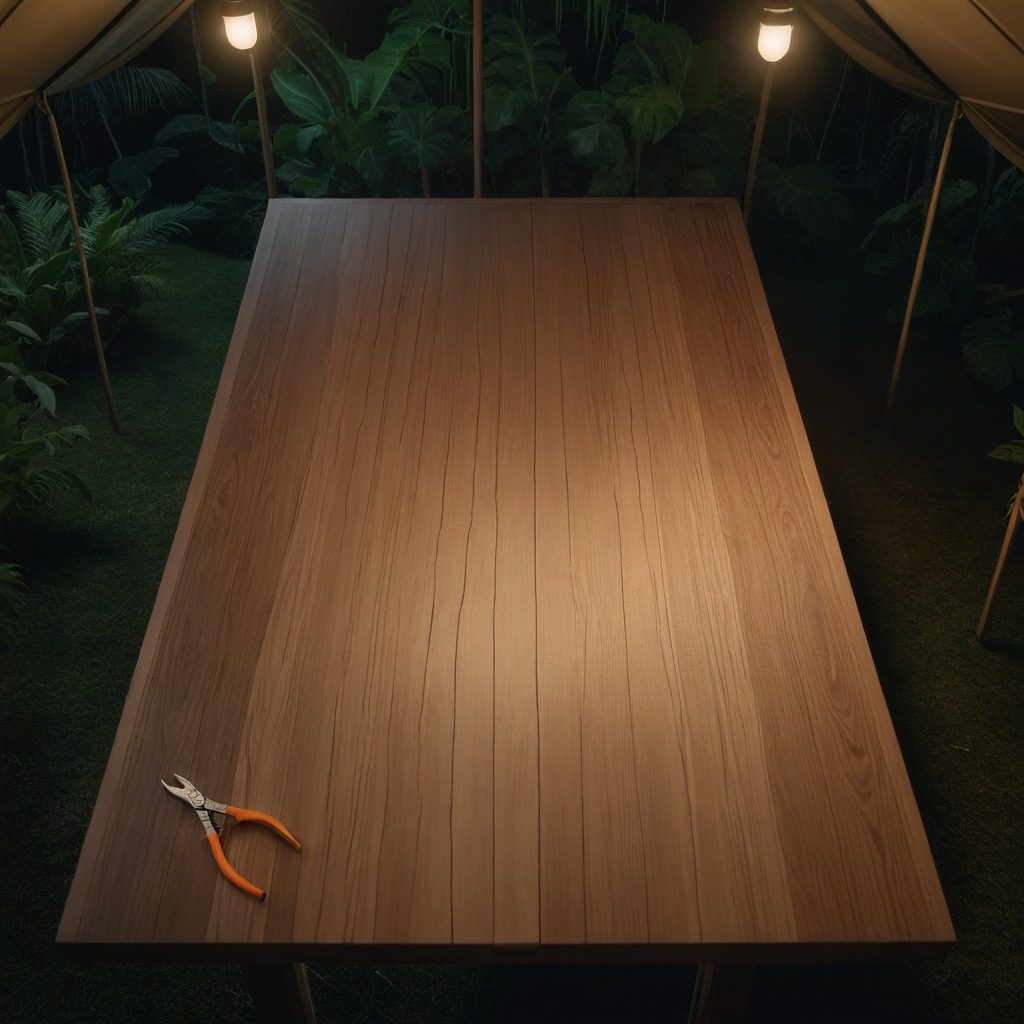
A plier is lying on a wooden table inside a jungle field workshop tent at night dim ambient light soft shadows worn but